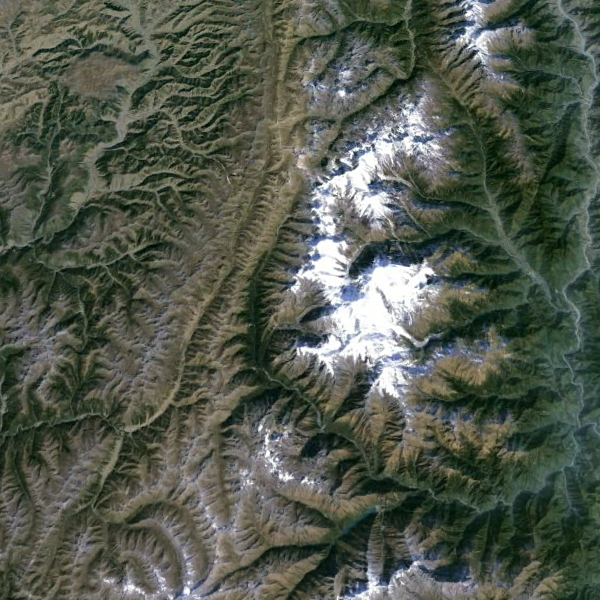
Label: Mountain